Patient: sex M, age 53
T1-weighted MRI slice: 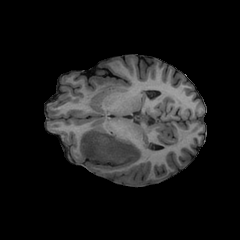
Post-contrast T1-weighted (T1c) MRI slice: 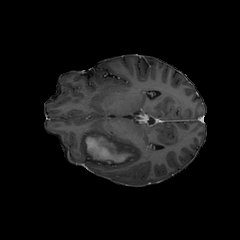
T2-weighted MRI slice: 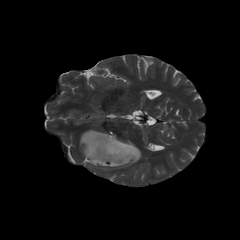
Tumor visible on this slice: yes
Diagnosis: Astrocytoma, IDH-mutant
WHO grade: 4